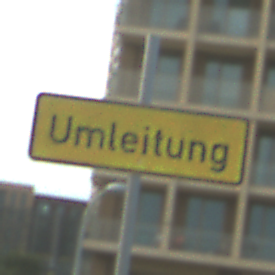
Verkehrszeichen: Umleitungsankuendigung
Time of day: MorningAfternoon
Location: Outdoor (Urban)
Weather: PartlyCloudy
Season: NotSpecified
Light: Natural